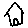
Label: house